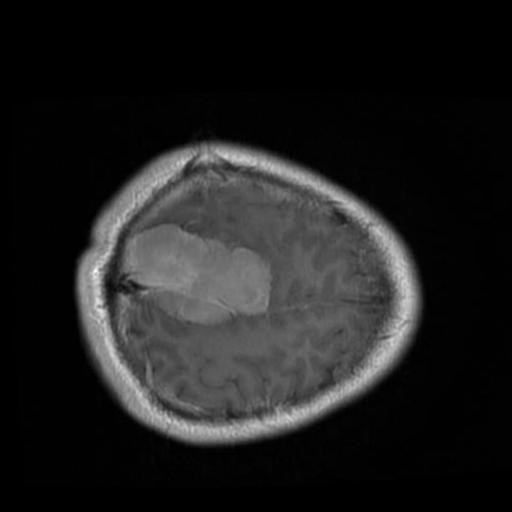
Label: brain_menin